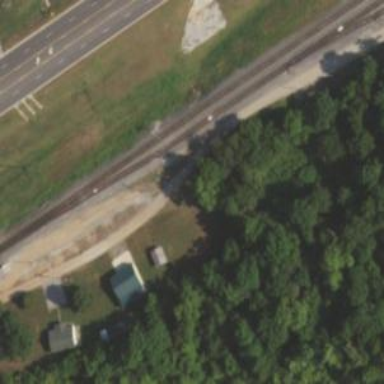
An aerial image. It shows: Railway siding with rails.